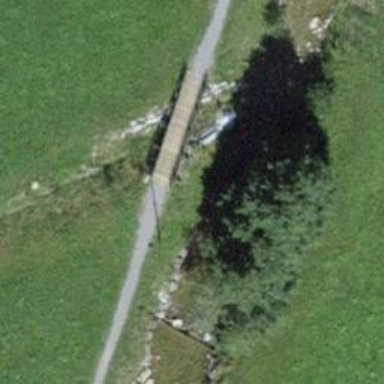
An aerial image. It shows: Path on bridge.